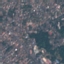
Land use / land cover class: Residential